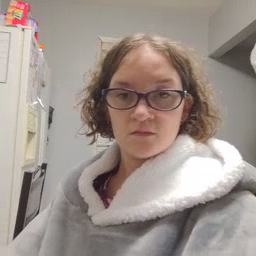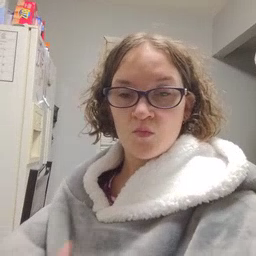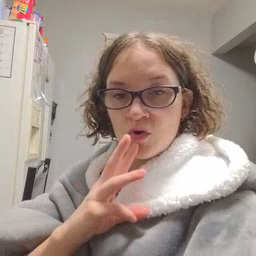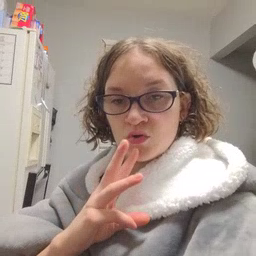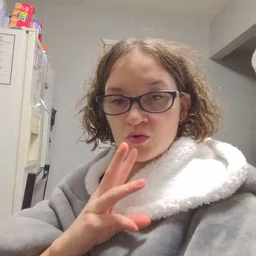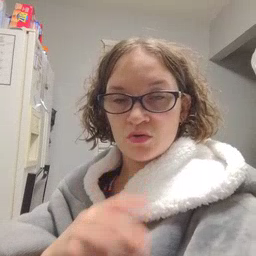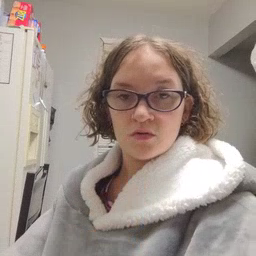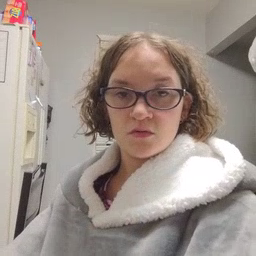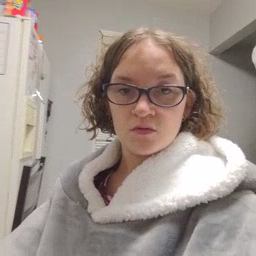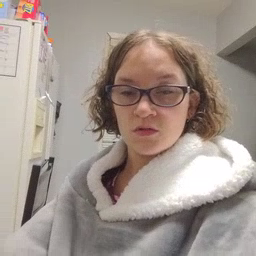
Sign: water